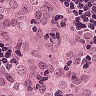
Metastatic tissue present: yes